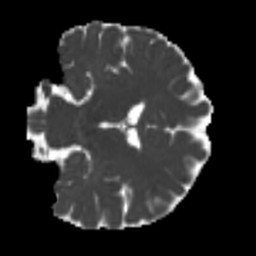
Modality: MD
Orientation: coronal
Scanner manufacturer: siemens
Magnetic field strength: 3 T
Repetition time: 4 s
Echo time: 0.0594 s